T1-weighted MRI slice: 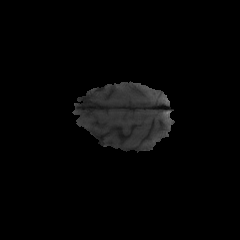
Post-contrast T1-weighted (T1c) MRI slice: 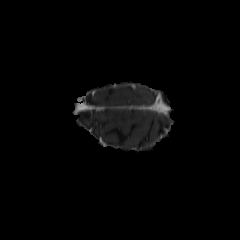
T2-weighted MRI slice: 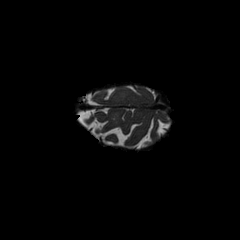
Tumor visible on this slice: no